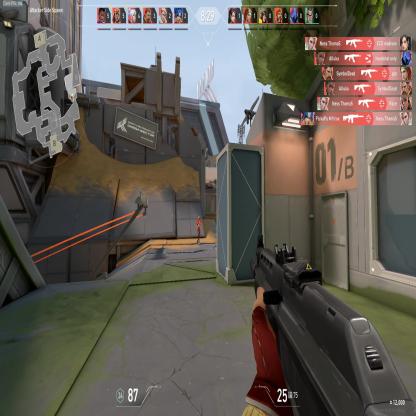
Label: enemy